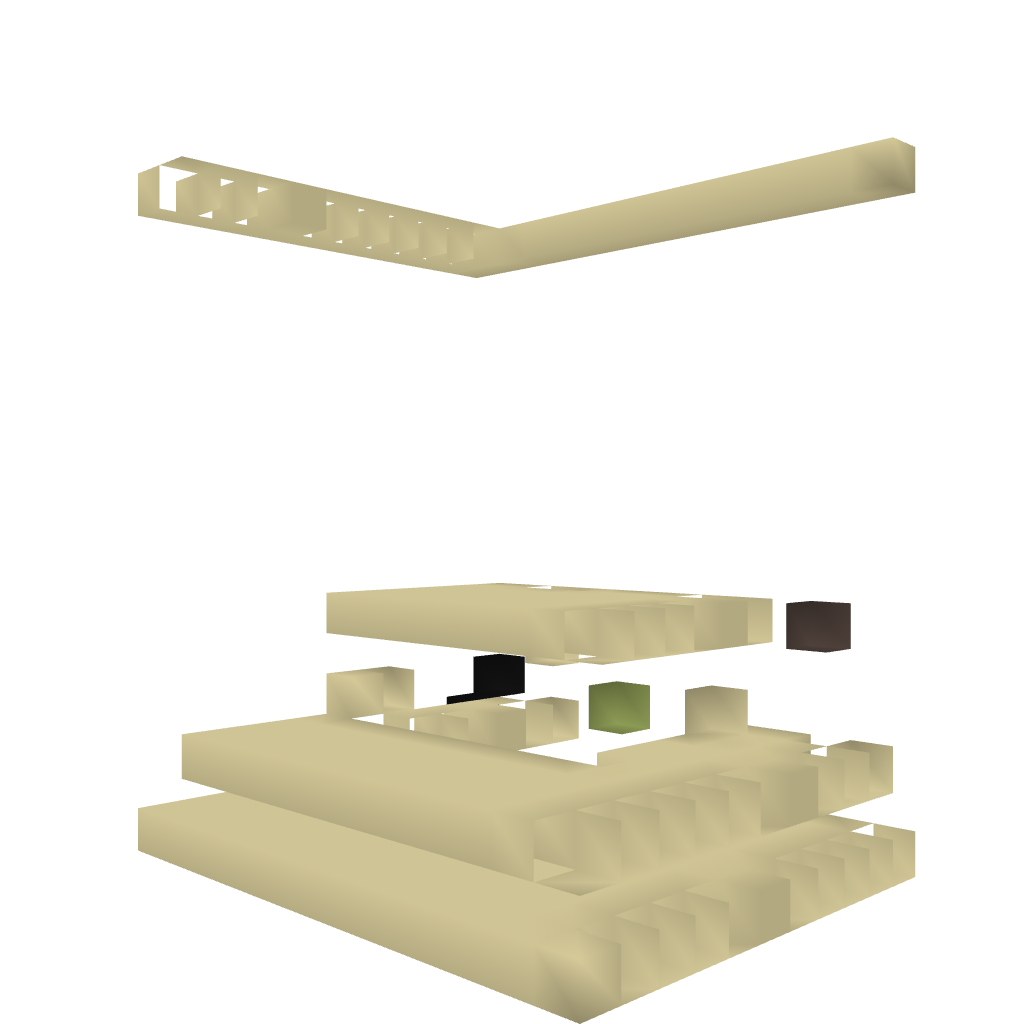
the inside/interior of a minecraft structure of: Redstone Dice